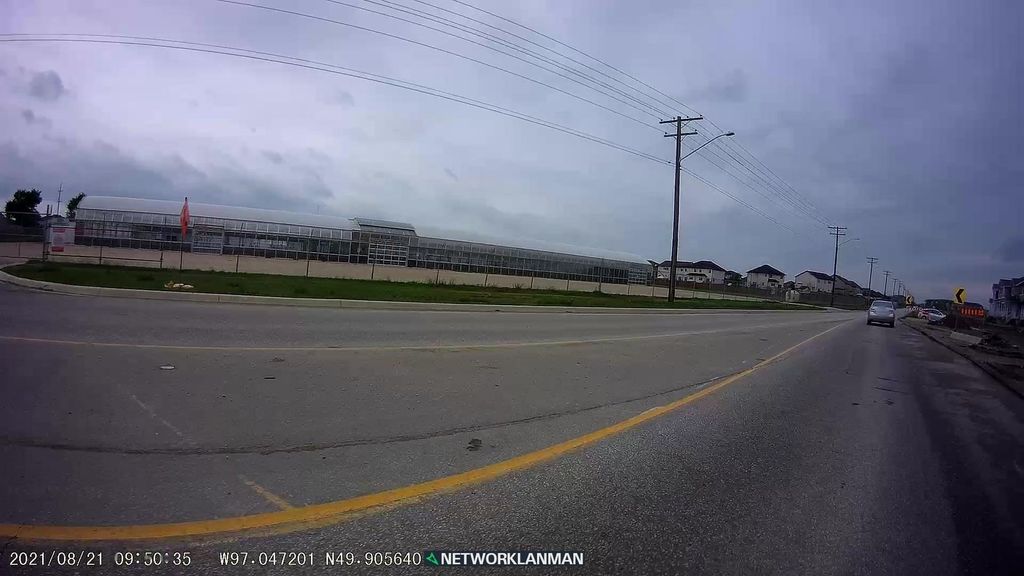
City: winnipeg